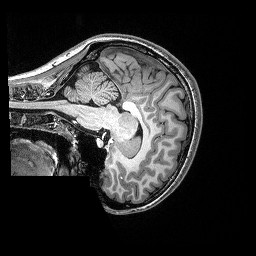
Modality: T1w
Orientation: sagittal